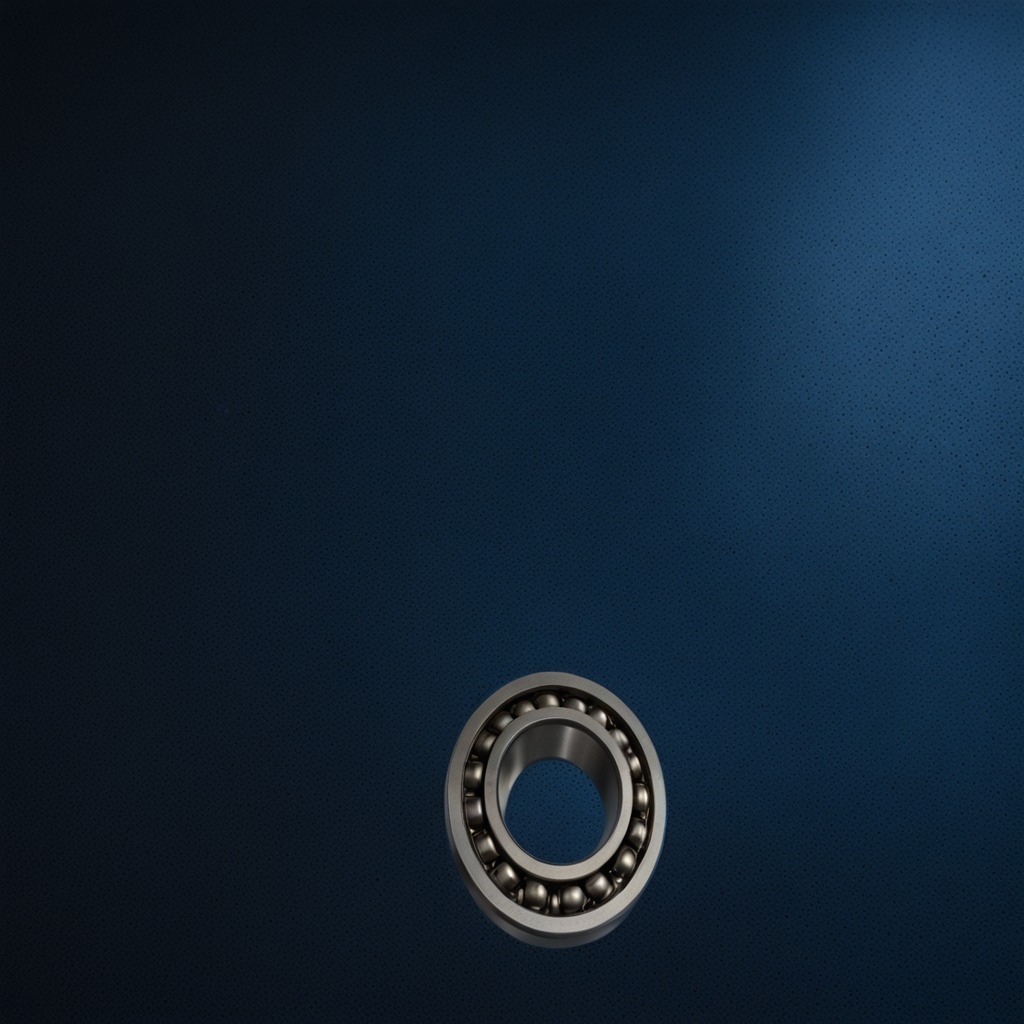
A metal ball bearing lies on a clean granite tabletop covered with a blue rubber mat inside a workshop at night dim ambient light soft shadows worn but beneath the mat